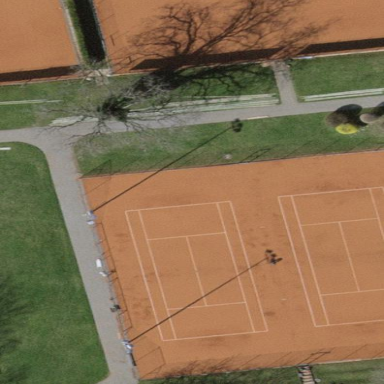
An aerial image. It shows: Tennis court on pitch.